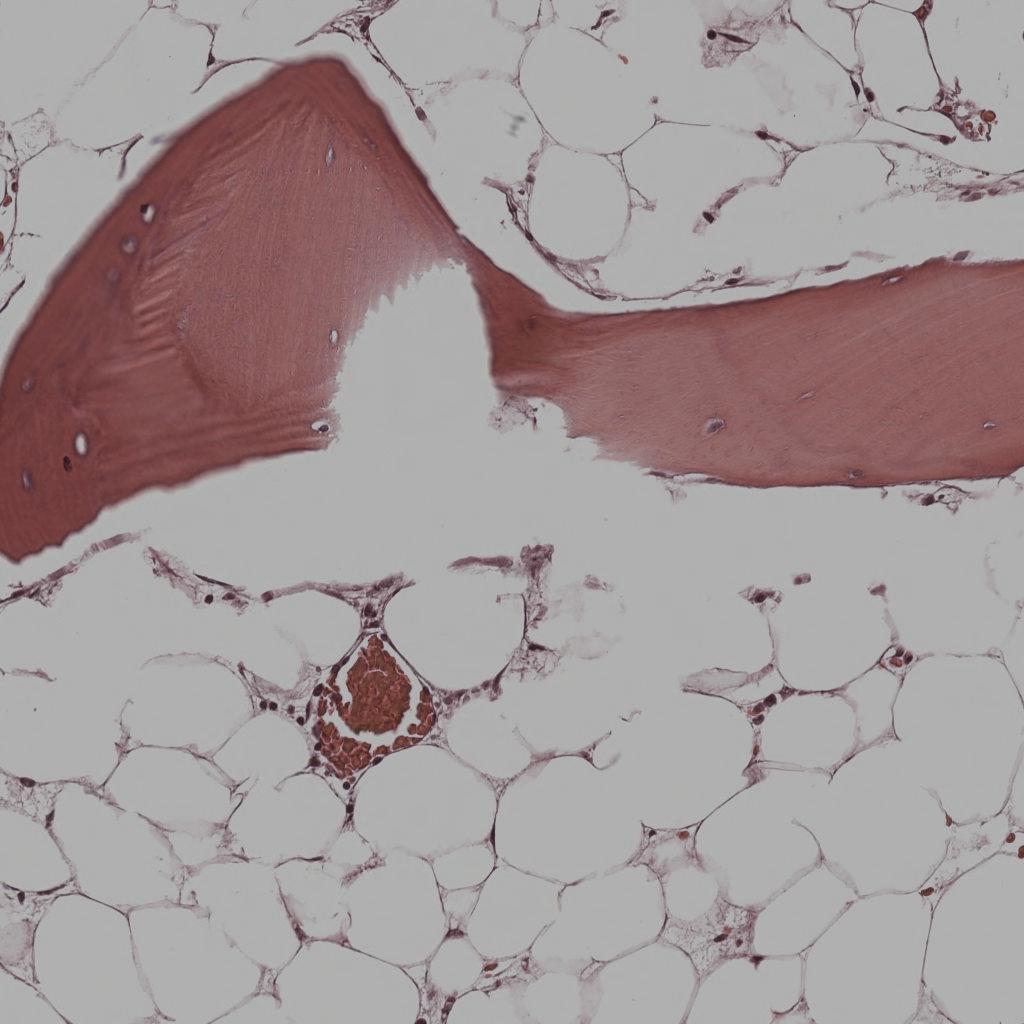
Label: Non-Tumor